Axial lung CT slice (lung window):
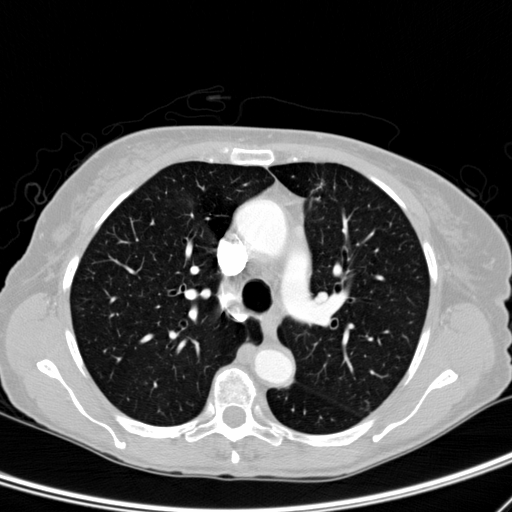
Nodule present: no